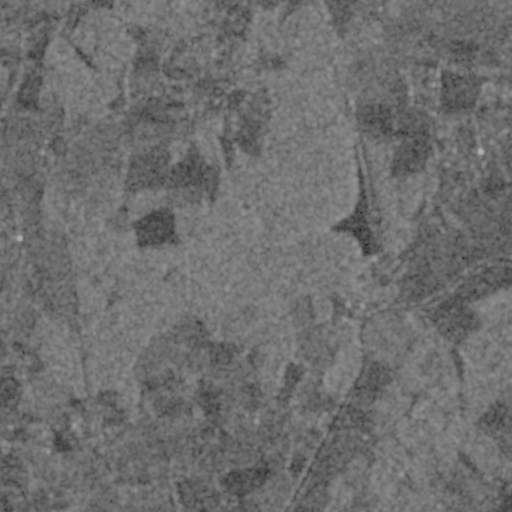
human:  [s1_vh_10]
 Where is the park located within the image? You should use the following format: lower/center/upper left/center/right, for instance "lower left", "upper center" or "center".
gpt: The park is located in the lower left of the image.
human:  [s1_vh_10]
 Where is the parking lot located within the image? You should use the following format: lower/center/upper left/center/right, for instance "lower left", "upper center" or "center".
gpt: The parking lot is located in the lower left of the image.
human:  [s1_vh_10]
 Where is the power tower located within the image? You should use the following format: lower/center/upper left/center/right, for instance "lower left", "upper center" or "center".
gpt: There is no power tower in the image.

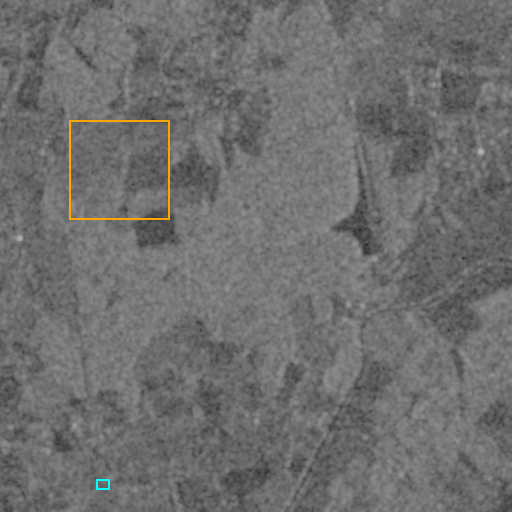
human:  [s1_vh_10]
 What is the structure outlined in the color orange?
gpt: The structure outlined in orange is a crop field.
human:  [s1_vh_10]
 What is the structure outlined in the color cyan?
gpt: The structure outlined in cyan is a park.
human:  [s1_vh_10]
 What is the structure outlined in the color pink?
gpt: There is no pink outline.